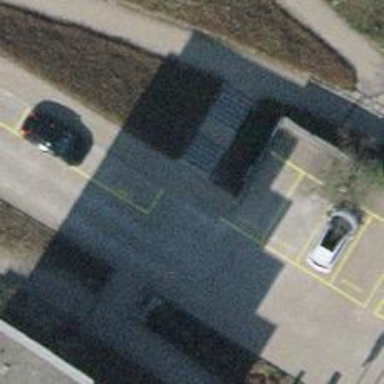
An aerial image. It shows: Set of steps on the road.